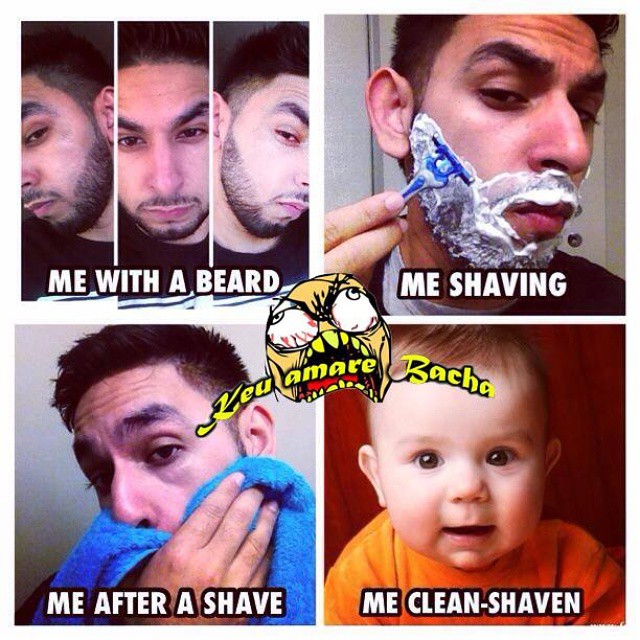
Caption: ME WITH A BEARD ME SHAVING  ME AFTER A SHAVE  ME CLEAN-SHAVEN
Label: non-hate